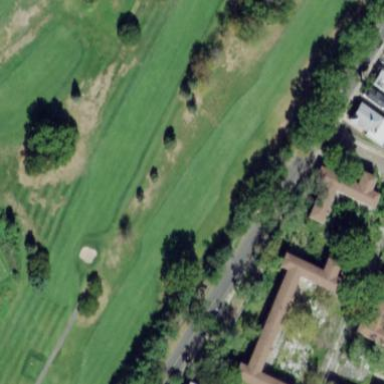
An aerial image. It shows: Rough grassy area used for golf.